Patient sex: M
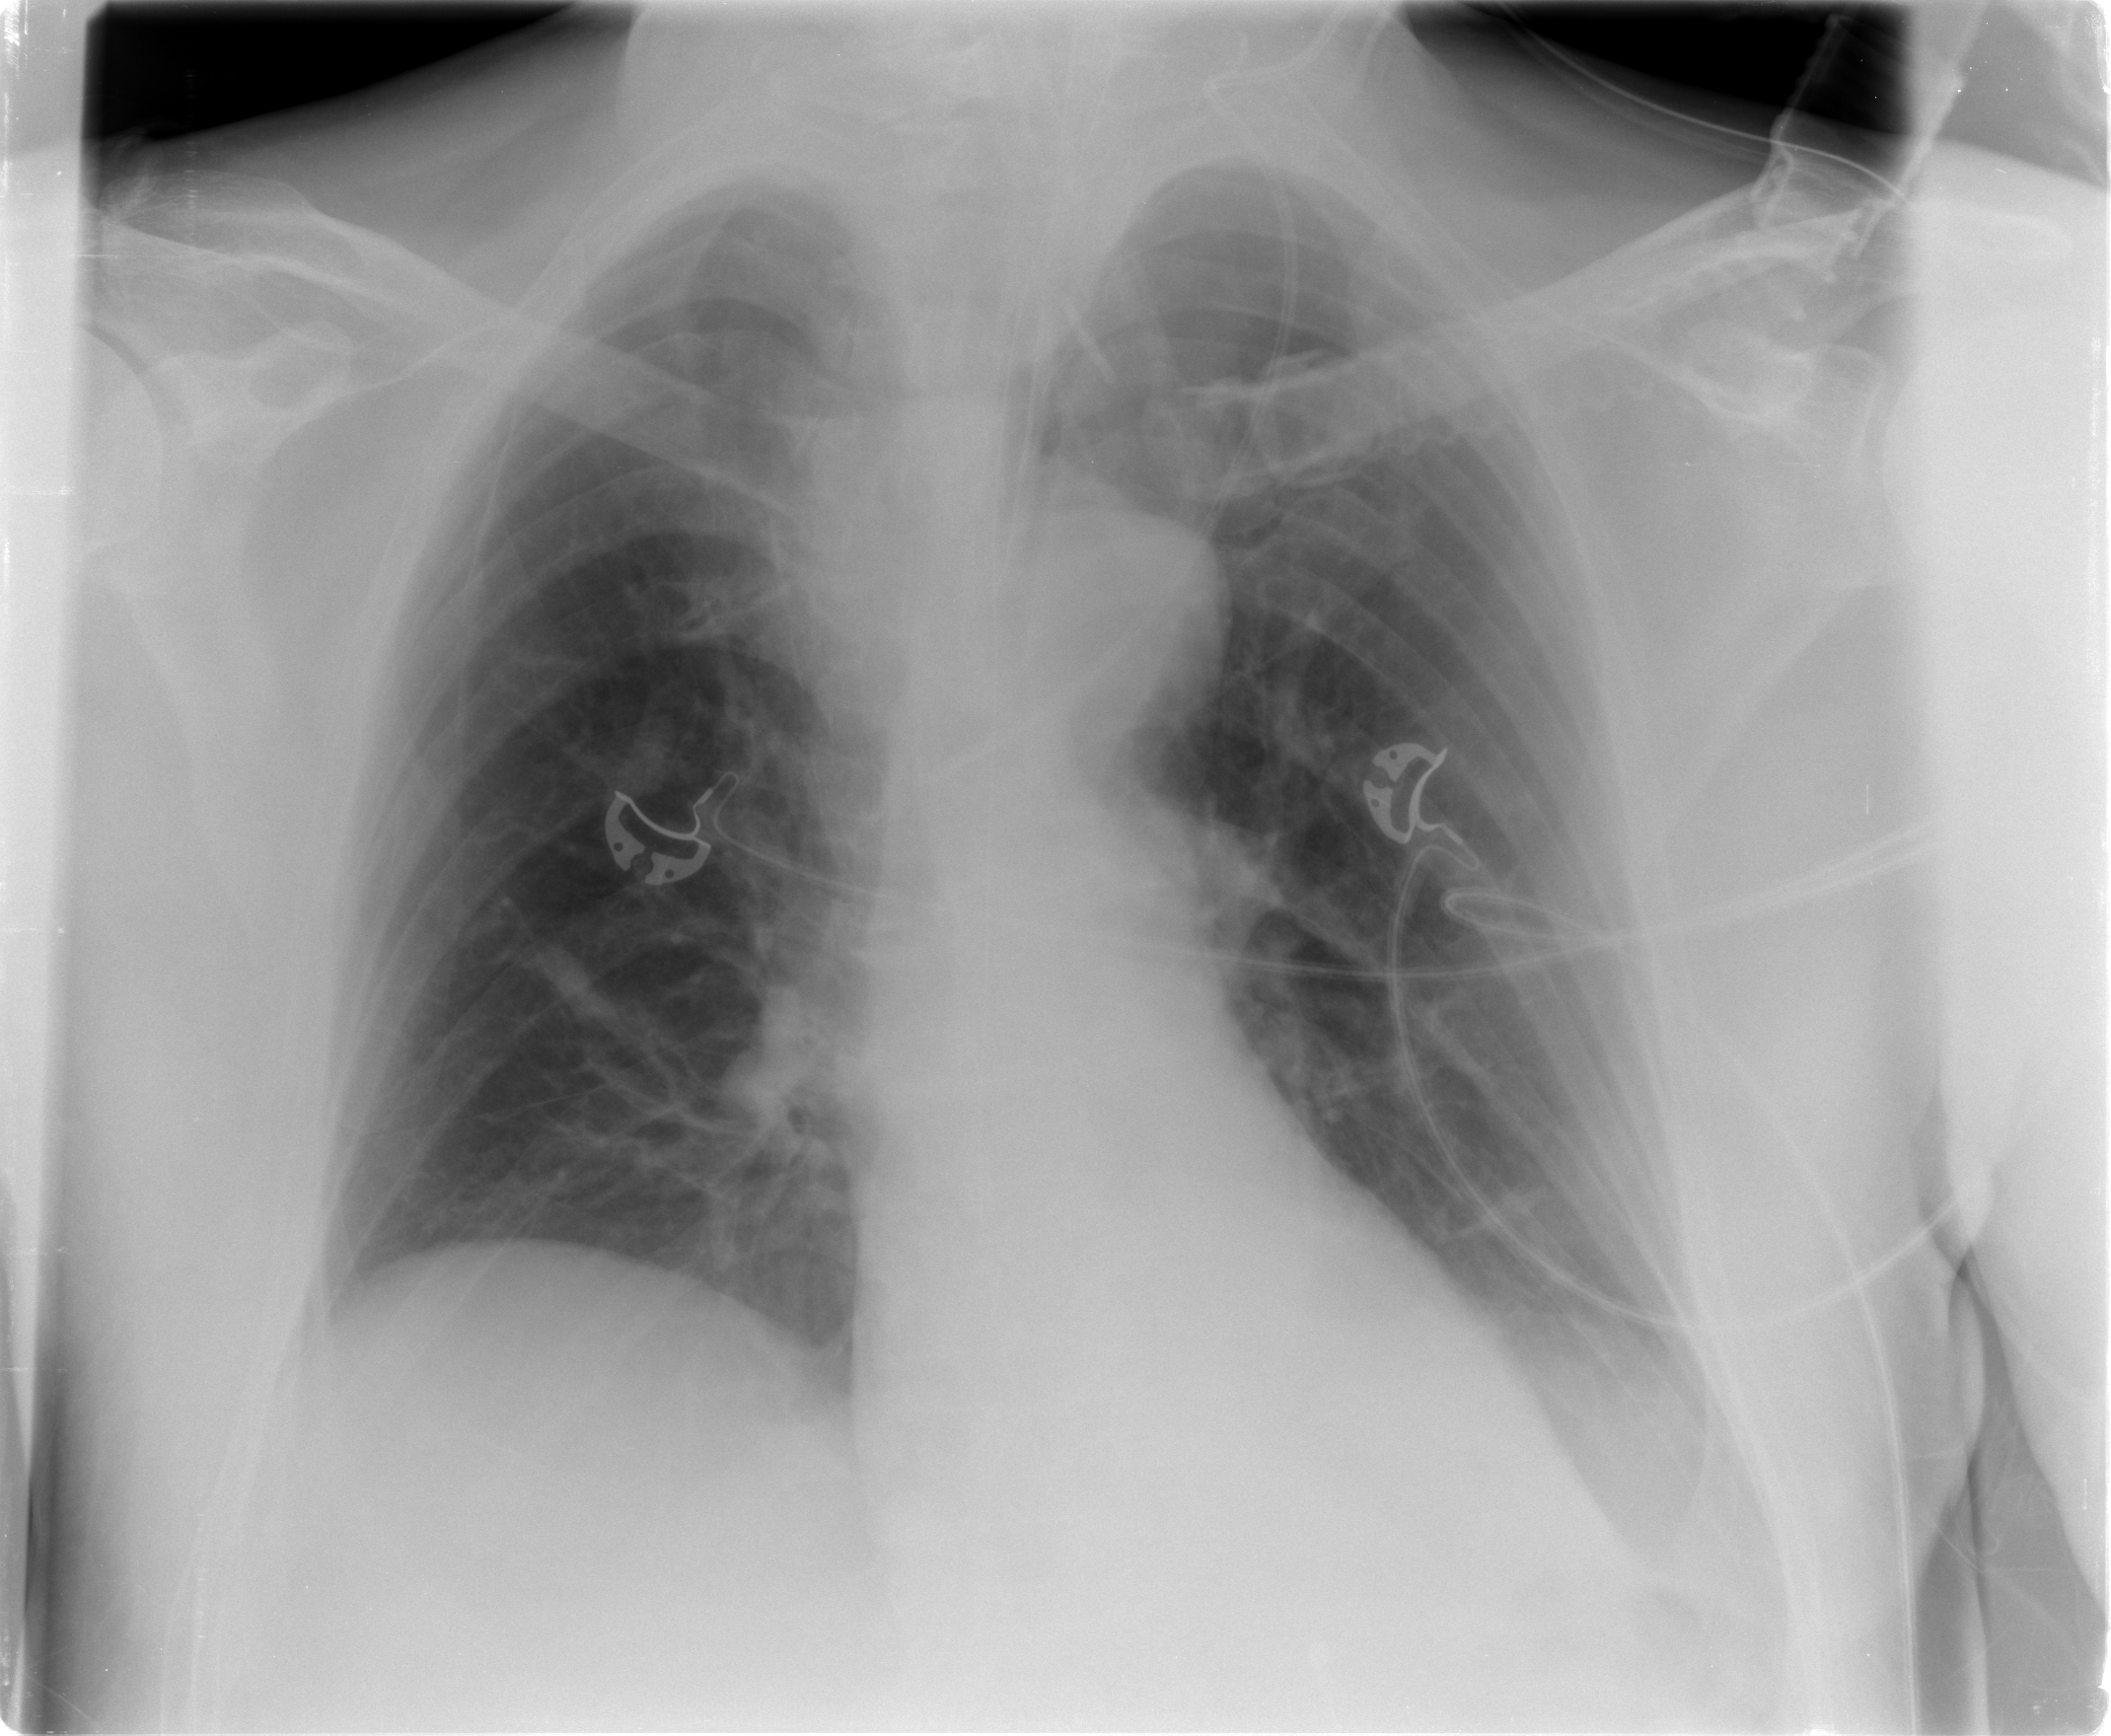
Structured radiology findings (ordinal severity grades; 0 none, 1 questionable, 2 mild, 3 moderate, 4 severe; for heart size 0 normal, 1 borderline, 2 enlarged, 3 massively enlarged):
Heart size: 0
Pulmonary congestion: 2
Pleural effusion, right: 0
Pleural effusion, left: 2
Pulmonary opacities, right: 0
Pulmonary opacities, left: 0
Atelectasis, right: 0
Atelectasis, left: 2